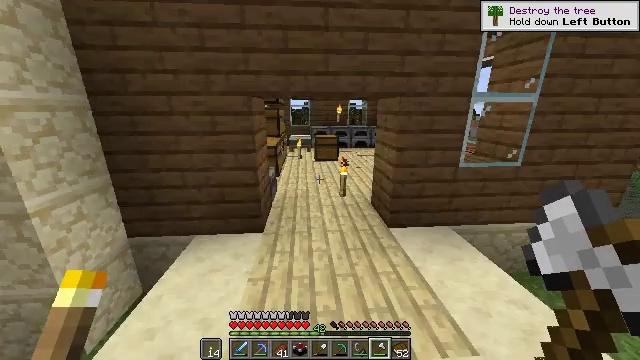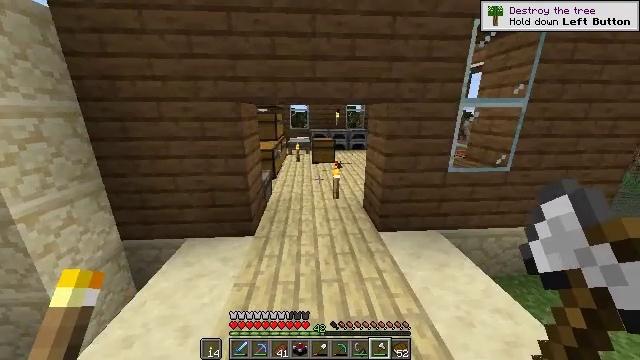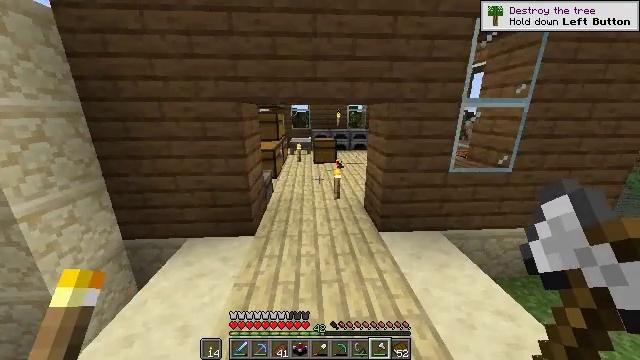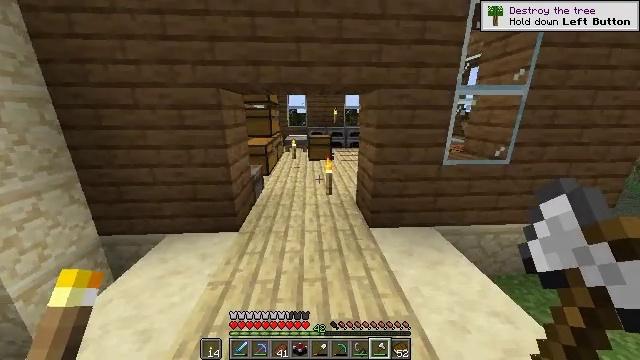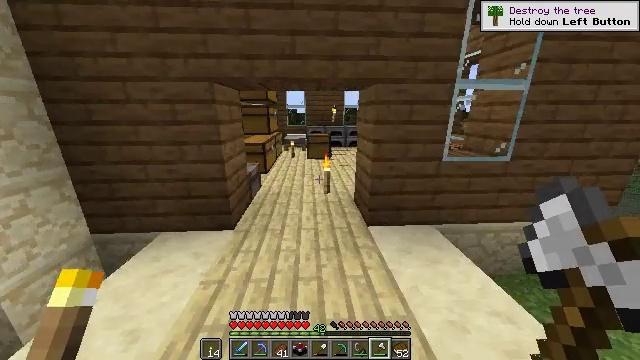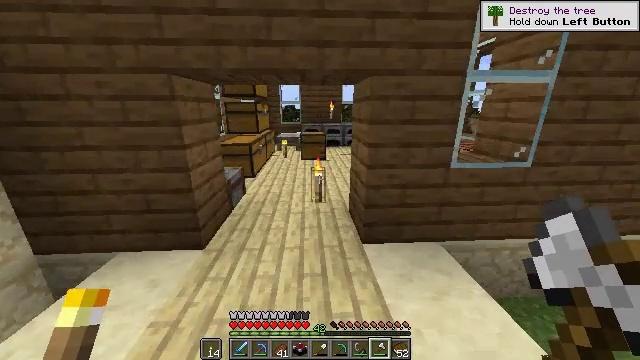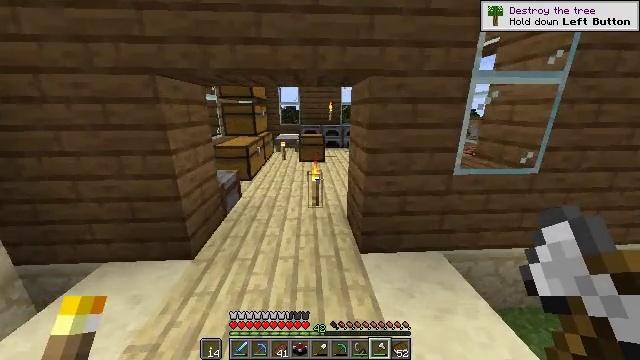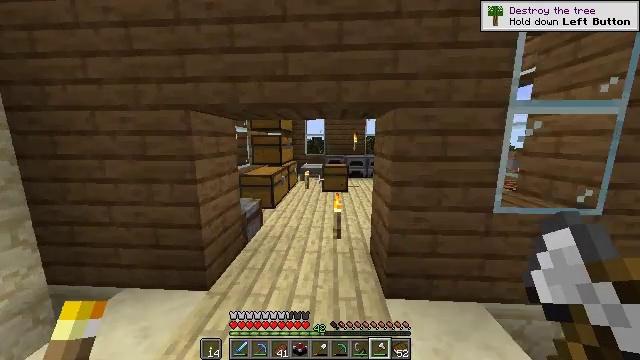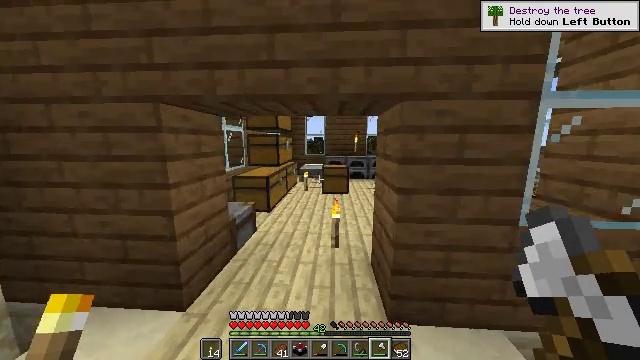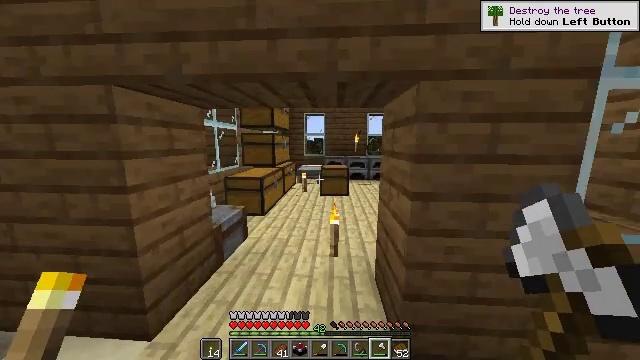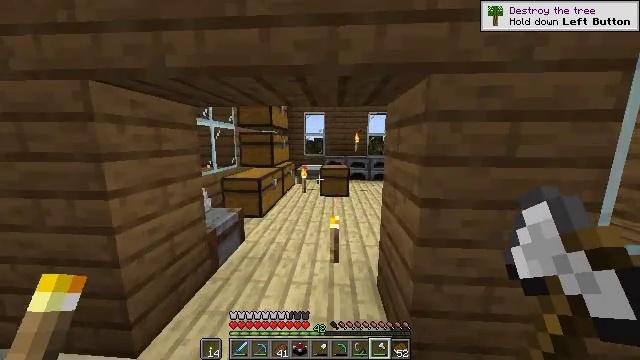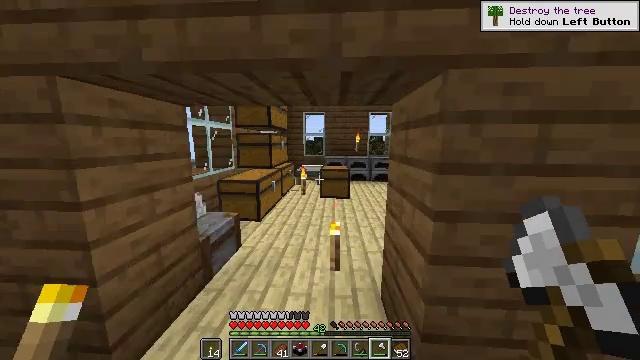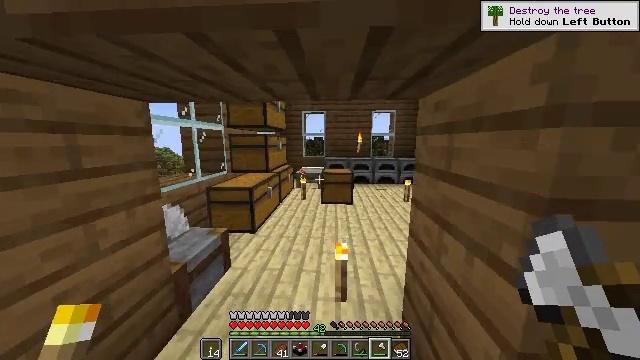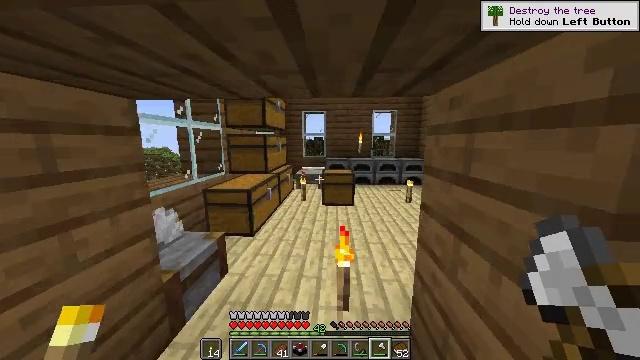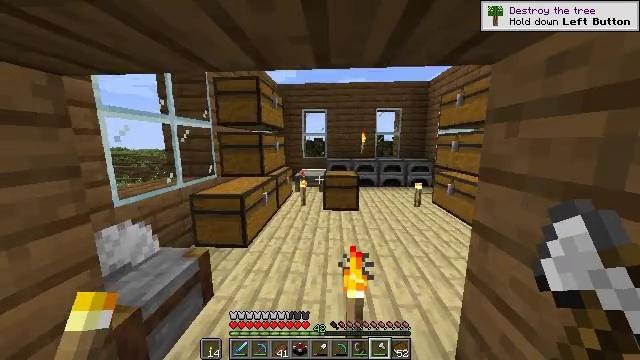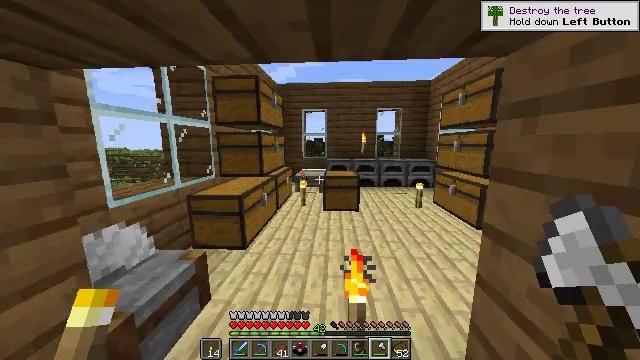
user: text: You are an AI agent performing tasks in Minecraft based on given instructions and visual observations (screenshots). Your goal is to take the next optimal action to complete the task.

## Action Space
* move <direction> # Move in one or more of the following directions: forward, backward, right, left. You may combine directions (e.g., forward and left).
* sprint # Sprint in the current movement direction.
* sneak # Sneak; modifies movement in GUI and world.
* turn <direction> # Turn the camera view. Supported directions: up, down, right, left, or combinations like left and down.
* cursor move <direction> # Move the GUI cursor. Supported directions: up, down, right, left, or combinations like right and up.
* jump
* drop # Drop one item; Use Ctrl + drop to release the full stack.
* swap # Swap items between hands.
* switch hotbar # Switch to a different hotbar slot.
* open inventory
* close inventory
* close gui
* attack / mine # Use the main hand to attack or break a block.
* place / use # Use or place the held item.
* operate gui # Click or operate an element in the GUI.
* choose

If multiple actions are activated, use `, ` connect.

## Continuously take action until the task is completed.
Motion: motion action
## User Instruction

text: Craft birch planks with a birch log in inventory.
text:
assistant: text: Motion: move forward, sprint
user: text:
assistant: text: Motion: move forward, sprint
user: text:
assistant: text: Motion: move forward, sprint
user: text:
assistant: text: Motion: move forward, sprint
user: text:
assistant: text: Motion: move forward, sprint
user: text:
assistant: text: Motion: move forward, sprint
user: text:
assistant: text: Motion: move forward, sprint, turn left and up
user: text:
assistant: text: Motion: move forward, sprint
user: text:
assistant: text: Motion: move forward, sprint
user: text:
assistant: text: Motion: move forward, sprint
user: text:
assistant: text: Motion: move forward, sprint
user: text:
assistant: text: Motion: move forward, sprint
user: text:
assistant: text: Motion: move forward, sprint
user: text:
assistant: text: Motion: move forward, sprint
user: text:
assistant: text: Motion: move forward, sprint
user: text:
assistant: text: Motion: move forward, sprint, turn right and up
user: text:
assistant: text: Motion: move forward, sprint, turn left and up
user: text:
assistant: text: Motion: move forward, sprint, turn left and down
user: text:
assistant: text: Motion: move forward, sprint
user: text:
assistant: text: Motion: move forward, sprint
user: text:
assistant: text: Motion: move forward, sprint
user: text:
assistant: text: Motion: move forward, sprint, turn right and down
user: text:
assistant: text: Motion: move forward, sprint, turn right and down
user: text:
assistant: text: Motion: move forward, sprint, turn right and down
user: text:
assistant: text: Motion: move forward, sprint, turn right and down
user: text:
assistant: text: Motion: move forward and move right, sprint, turn right and down
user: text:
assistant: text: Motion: move forward and move right, sprint, turn right and up
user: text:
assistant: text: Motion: move forward and move right, sprint, turn right
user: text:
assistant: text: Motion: move forward and move right, sprint, turn right
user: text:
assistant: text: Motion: move forward, sprint, turn right